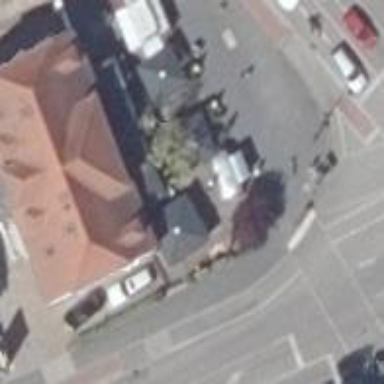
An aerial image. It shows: Hotel building.